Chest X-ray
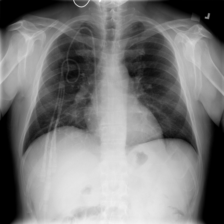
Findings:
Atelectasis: negative
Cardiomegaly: negative
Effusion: negative
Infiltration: negative
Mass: negative
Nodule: negative
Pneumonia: negative
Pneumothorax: negative
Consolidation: negative
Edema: negative
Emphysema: negative
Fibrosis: negative
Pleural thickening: negative
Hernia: negative